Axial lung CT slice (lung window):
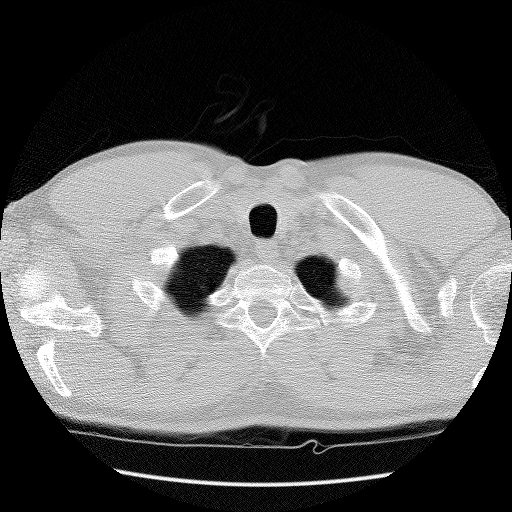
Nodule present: no